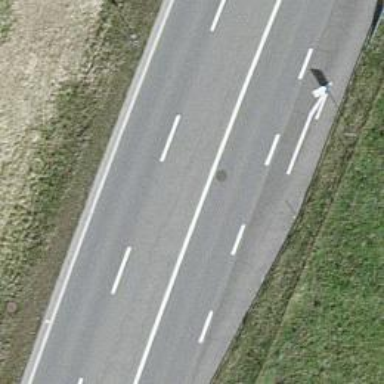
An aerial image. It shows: Primary road with asphalt surface.